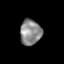
Tissue: skin
Cell type: Epithelial cells
Senescence score: 0.2294
Nuclear area (px): 532
Mean DAPI intensity: 137.179